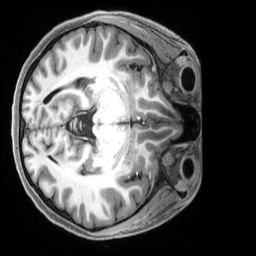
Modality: T1w
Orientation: axial
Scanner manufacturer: siemens
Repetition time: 2.5 s
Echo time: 0.00231 s